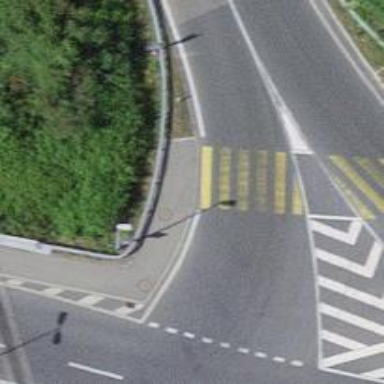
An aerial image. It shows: Marked crossing on the road.